Interaction volume radius: 5 \u00c5
Interaction volume height: 10 \u00c5
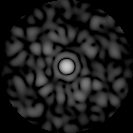
Disorder parameter: 0.8685